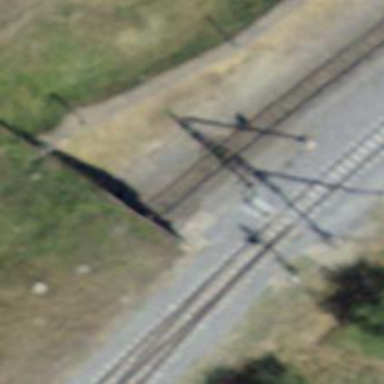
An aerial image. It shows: There is narrow-gauge railway tunnel with electrified tracks using contact line.